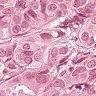
Metastatic tissue present: yes